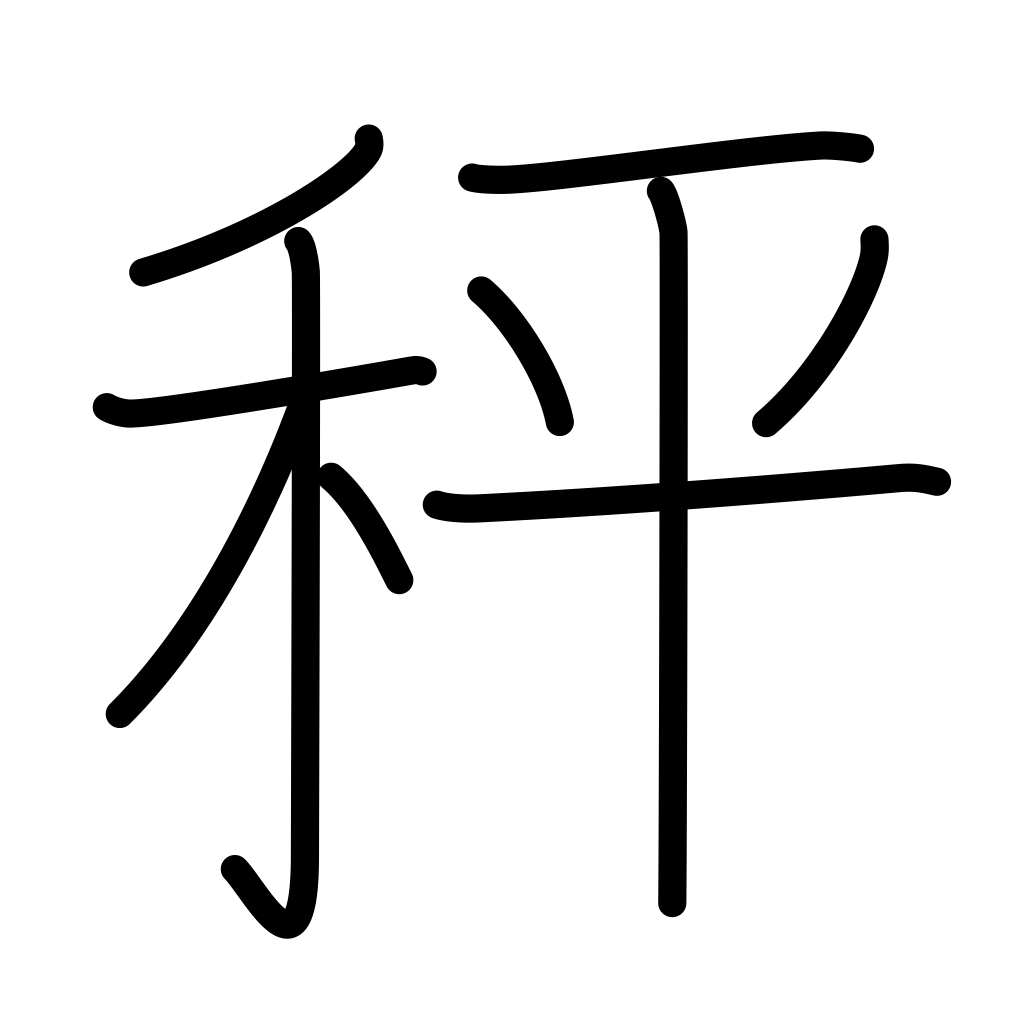
Meaning: balances, scales, steelyard